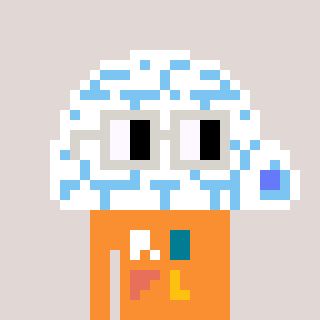
a pixel art character with square light gray glasses, a igloo-shaped head and a orange-colored body on a warm background